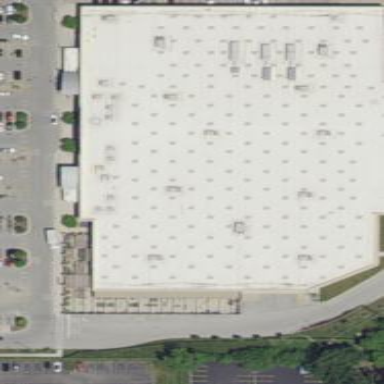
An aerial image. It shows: Retail building housing supermarket.